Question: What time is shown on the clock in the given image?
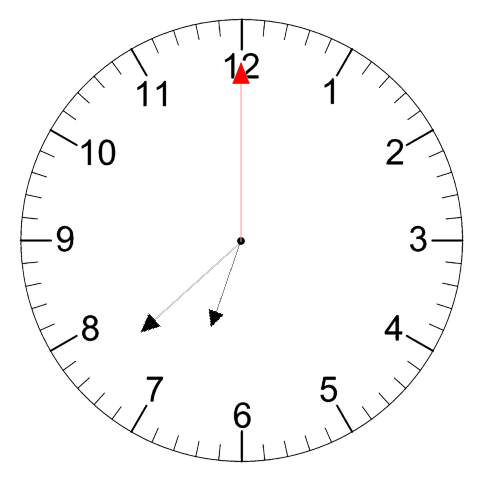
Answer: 06:38:00